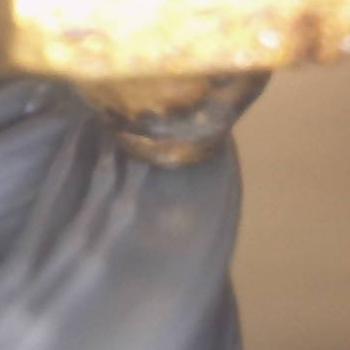
Flow rate: 49%